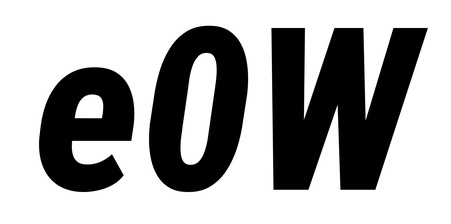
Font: Roboto-Italic_Condensed_ExtraBold_Italic